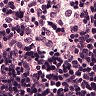
Metastatic tissue present: no